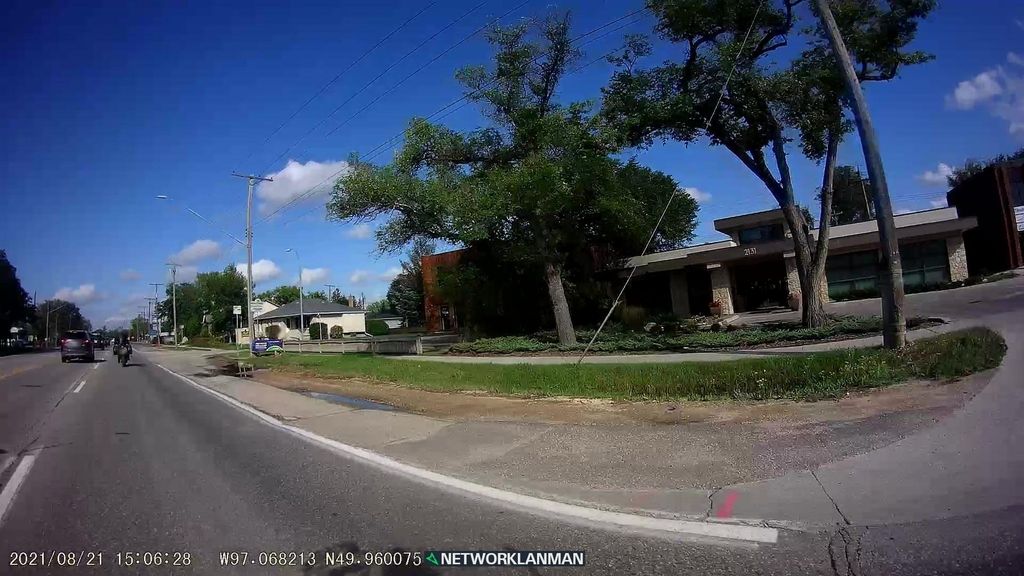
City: winnipeg